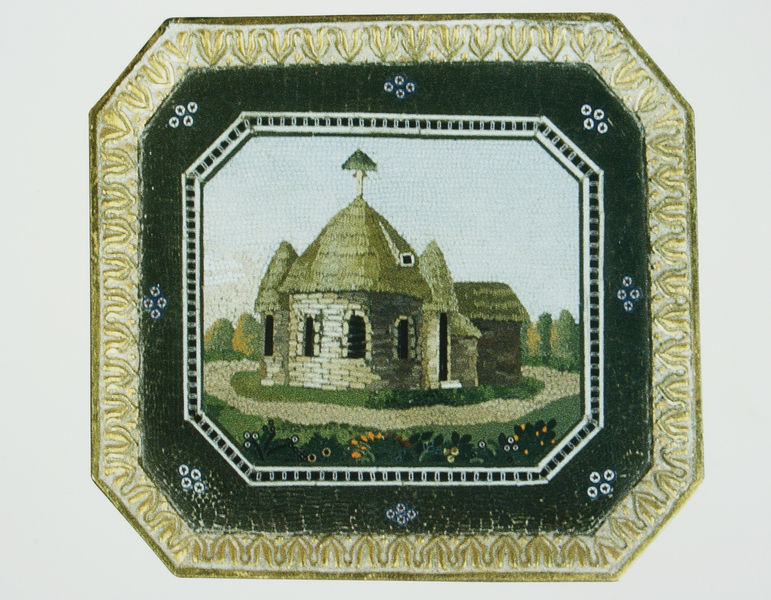
Titel: Mosaik. Altes Chalet
Künstler: G. F. Weckler
Standort: St. Petersburg
Institution: Schloss Pawlowsk
Schlagwörter: baum, blau, himmel, schatten, weiß, wolken, bäume, gelb, grün, landschaft, ocker, blume, blumen, fenster, glas, grau, hüte, kleid, licht, strasse, stroh, tür, blüten, dach, gebäude, gras, haus, rasen, rot, schirm, schloss, weg, wiese, beige, muster, ornament, teppich, architektur, rahmen, schale, stein, steine, tablett, teller, tod, tot, bild, häuser, natur, busch, büsche, hütte, kirche, rauch, bestickt, gold, stickerei, stoff, decke, pflanze, pflanzen, wald, kamin, rund, turm, umrandung, garten, keramik, oktagon, schweif, relief, liegen, ansicht, bogen, gasse, dorf, ziegel, dunkelgrün, barun, bauernhof, hof, türe, rand, kies, rundbogen, häuschen, kissen, bordüre, gobelin, handarbeit, dekor, floral, ornamente, platte, foto, fotografie, photographie, bögen, deckchen, eingang, umgang, deckel, buch, burg, reetdach, strohdach, porzellan, dachfenster, mauerwerk, illustration, fliese, kachel, mosaik, kunstgewerbe, ländlich, rundbögen, chor, kapelle, beet, graben, gestickt, tur, primitiv, sense, achteck, hasu, steinhaus, dachreiter, gartenhaus, kiesweg, muste, ornamentband, richtfest, büche, bierdeckel, bosen, dotografie, märchem, reetdächer, rundkirche, rundweg, untersátzer, untersätzer, näherei, storchnest